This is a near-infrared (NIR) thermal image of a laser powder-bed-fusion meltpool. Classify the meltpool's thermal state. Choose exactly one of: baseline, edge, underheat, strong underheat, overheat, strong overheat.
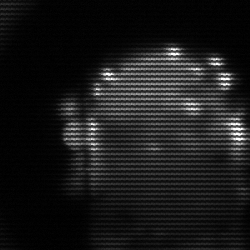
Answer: baseline